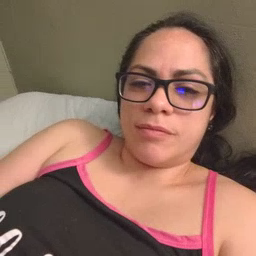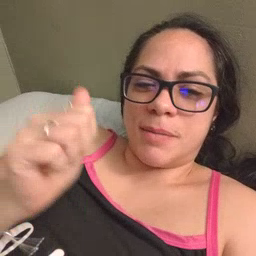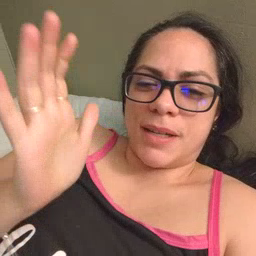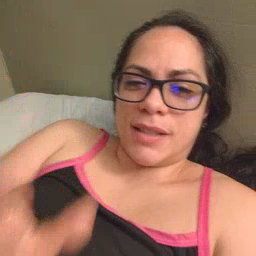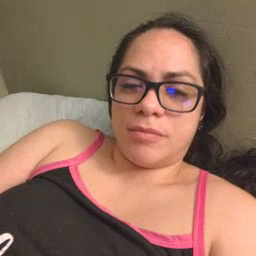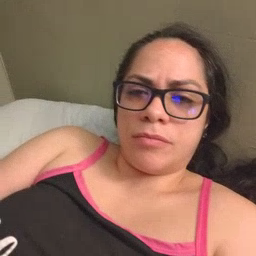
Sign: mitten